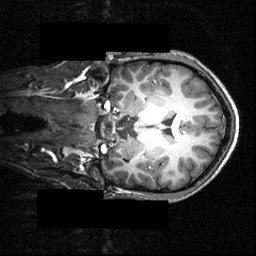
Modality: T1w
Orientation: coronal
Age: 21
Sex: male
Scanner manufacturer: siemens
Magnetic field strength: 3.951 T
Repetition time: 1.5 s
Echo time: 0.00335 s